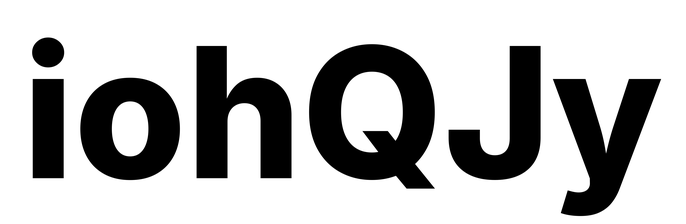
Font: Inter_ExtraBold